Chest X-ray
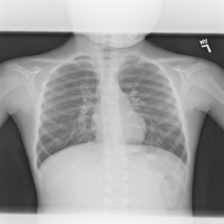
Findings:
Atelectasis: negative
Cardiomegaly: negative
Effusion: negative
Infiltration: negative
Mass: negative
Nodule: negative
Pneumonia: negative
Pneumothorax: negative
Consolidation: negative
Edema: negative
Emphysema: negative
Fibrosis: negative
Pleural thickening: negative
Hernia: negative